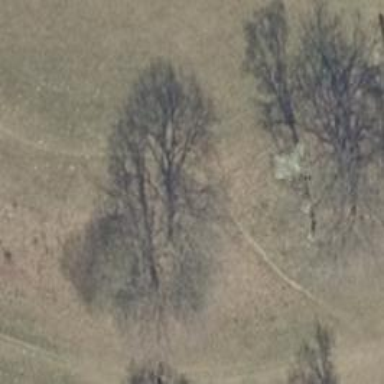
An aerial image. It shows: Ground path.